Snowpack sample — Loveland Pass, Silver Plume, Colorado, USA (12/14/25, 10:50 AM MST)
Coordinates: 39.664, -105.882
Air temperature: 36 °F
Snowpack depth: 67 cm
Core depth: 20 cm
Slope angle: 6°, slope face: 326°
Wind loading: low
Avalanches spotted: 0
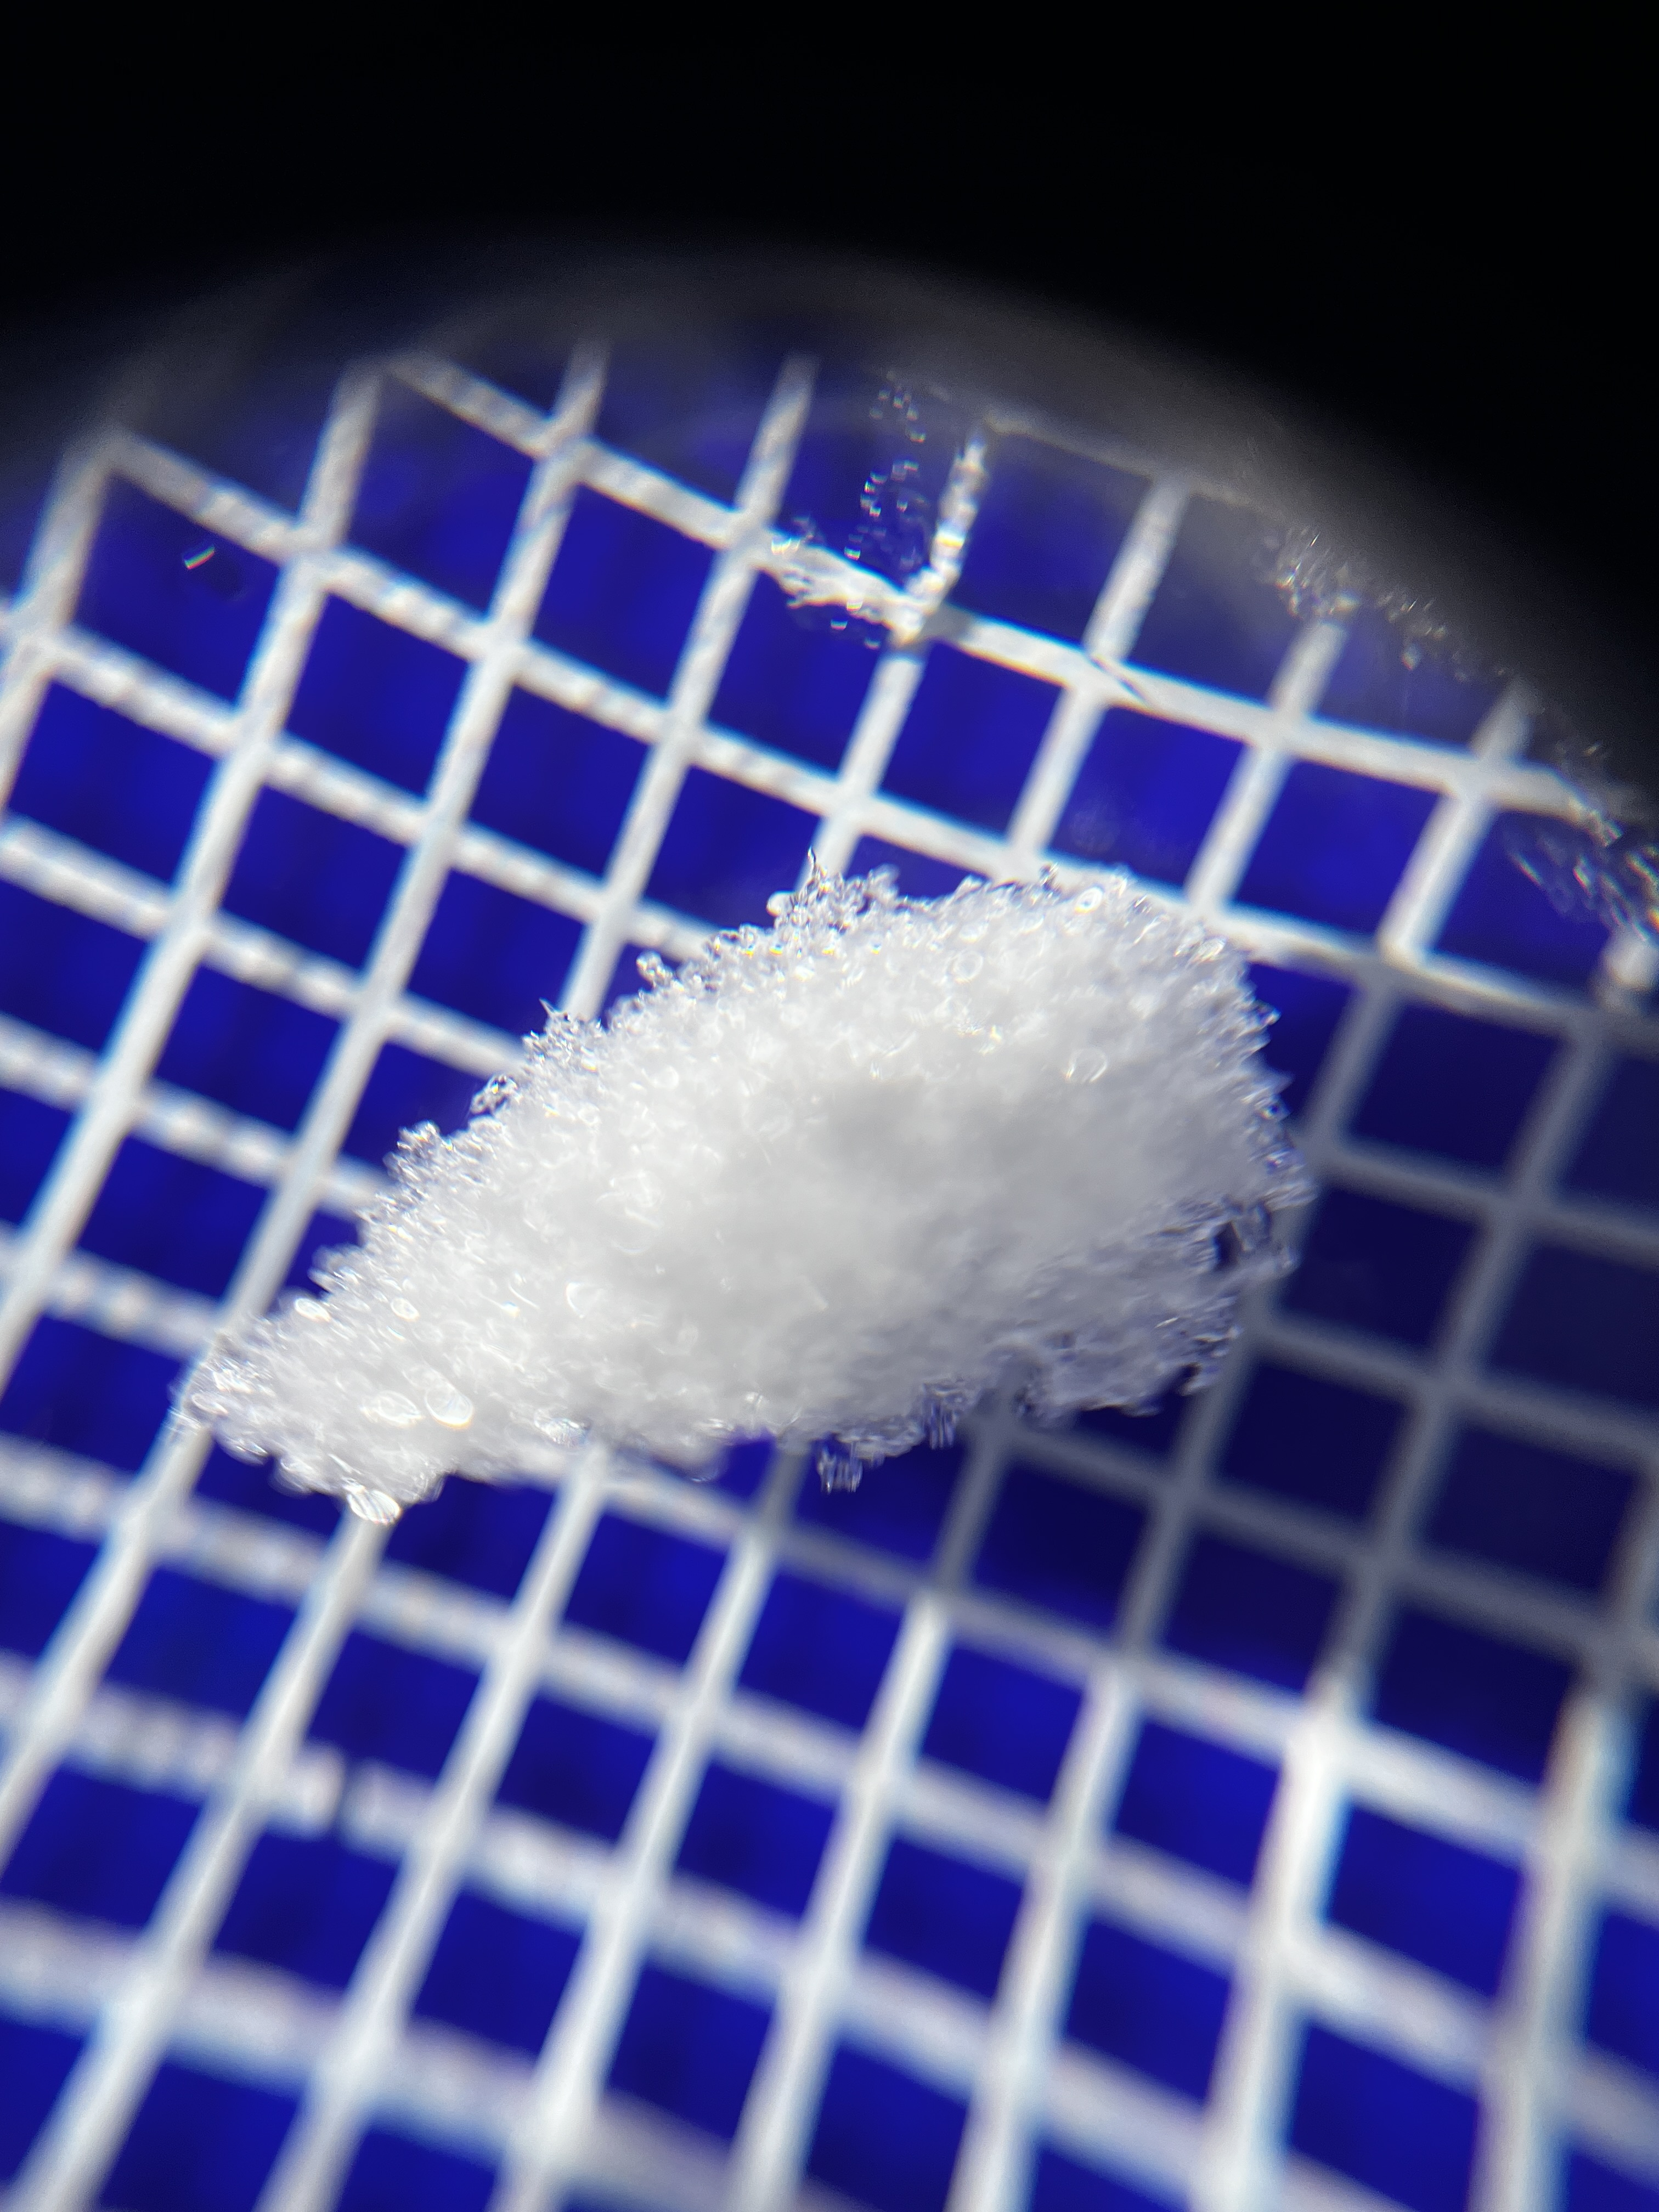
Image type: magnified_profile
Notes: No avalanches spotted, very late start to the season with minimal snowpack